Question: how this type of data grid template can be created??
i can't find any way to make this template.
or can u suggest other way??
i.e. grid view or so and how!

The last column are not required as of now.
CodeBehind:
'''
var pp = from asd in db.OrderMasters
select new
{
asd.CFN,
asd.Location,
asd.CreatedOn,
asd.Quantity
};
dgOrderMaster.ItemsSource = pp.ToList();
'''
Markup:
'''
<DataGrid x:Name="dgOrderMaster" HorizontalContentAlignment="Center" BorderThickness="1" Margin="10" Grid.Row="3">
'''
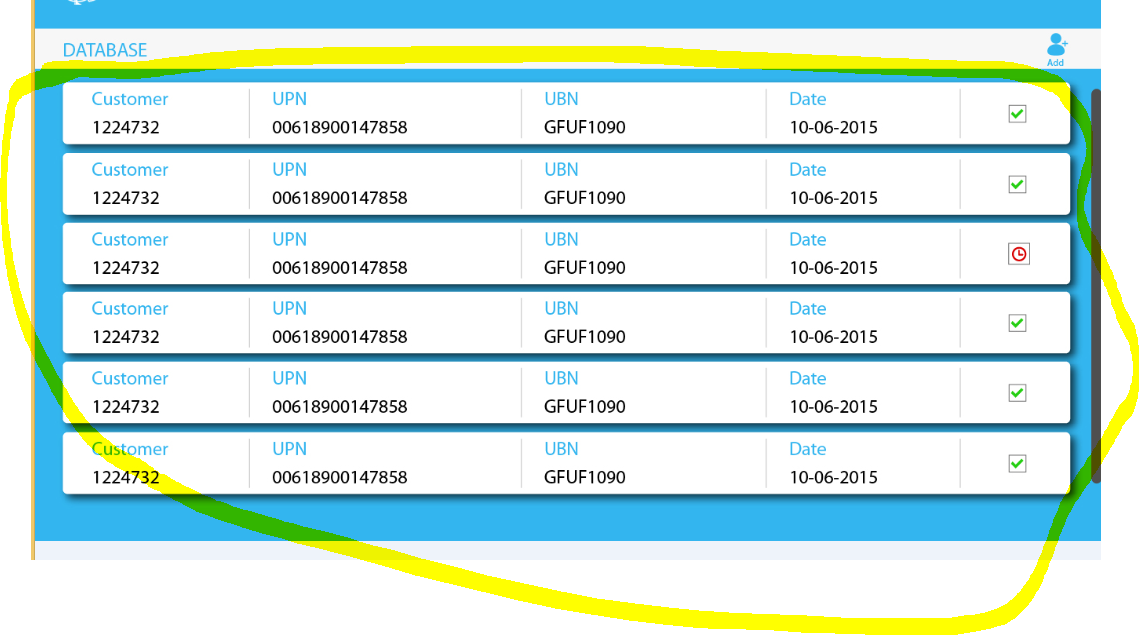
Answer: i worked around, and found listview is way more helpfull for my task,
Here's the markup:
'''
<ListView Name="lvDataBinding" HorizontalContentAlignment="Stretch" BorderThickness="0" Margin="10" Grid.Row="3" Background="{x:Null}">
<ListView.ItemTemplate>
<DataTemplate>
<Border BorderBrush="Black" BorderThickness="0" CornerRadius="3" Margin="0,3" Grid.ColumnSpan="4" Background="White">
<Grid Background="White" Margin="0,1">
<Grid.ColumnDefinitions>
<ColumnDefinition />
<ColumnDefinition />
<ColumnDefinition Width="1.5*"/>
<ColumnDefinition />
</Grid.ColumnDefinitions>
<Grid.RowDefinitions>
<RowDefinition Height="60"/>
</Grid.RowDefinitions>
<StackPanel Orientation="Vertical" Margin="50,5" >
<TextBlock Text="Customer" Foreground="#33B6EF" FontSize="20" />
<TextBlock Text="{Binding cust}" FontSize="20" />
</StackPanel>
<StackPanel Orientation="Vertical" Grid.Column="1">
<TextBlock Text="Location" Foreground="#33B6EF" FontSize="20" />
<TextBlock Text="{Binding loc}" FontSize="20" />
</StackPanel>
<StackPanel Orientation="Vertical" Grid.Column="2">
<TextBlock Text="Created On" Foreground="#33B6EF" FontSize="20" />
<TextBlock Text="{Binding con}" FontSize="20" />
</StackPanel>
<StackPanel Orientation="Vertical" Grid.Column="3">
<TextBlock Text="Quantity" Foreground="#33B6EF" FontSize="20" />
<TextBlock Text="{Binding quant}" FontSize="20" />
</StackPanel>
</Grid>
<Border.Effect>
<DropShadowEffect BlurRadius="5" ShadowDepth="5" />
</Border.Effect>
</Border>
</DataTemplate>
</ListView.ItemTemplate>
</ListView>
'''